Interaction volume radius: 5 \u00c5
Interaction volume height: 10 \u00c5
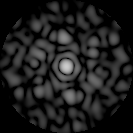
Disorder parameter: 0.76